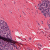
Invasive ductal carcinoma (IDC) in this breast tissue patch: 0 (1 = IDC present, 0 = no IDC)